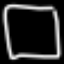
Label: square